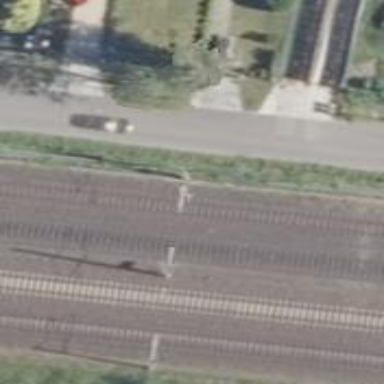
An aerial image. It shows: Railway milestone with catenary mast.